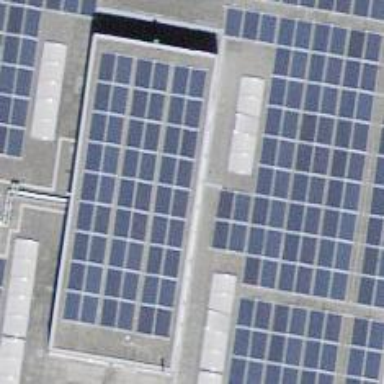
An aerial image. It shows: Solar power generator with photovoltaic panels.